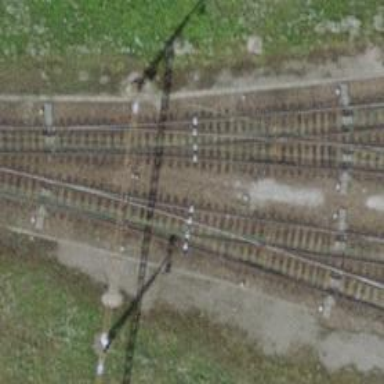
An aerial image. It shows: Railway yard with electrified tracks and single track.